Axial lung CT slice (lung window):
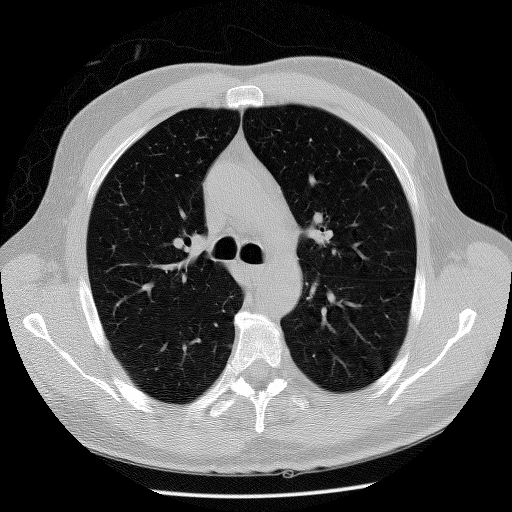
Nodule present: no